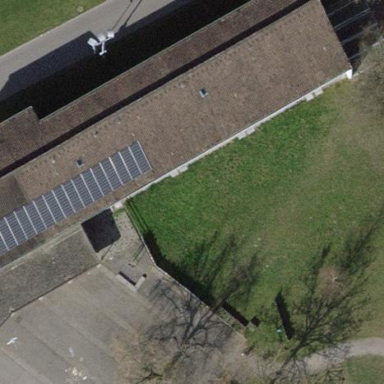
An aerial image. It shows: School building.